Interaction volume radius: 5 \u00c5
Interaction volume height: 10 \u00c5
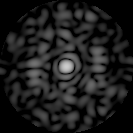
Disorder parameter: 0.8083